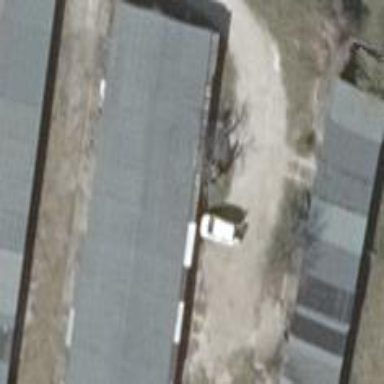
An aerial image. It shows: Garage building.